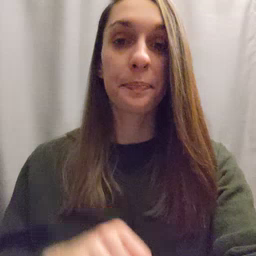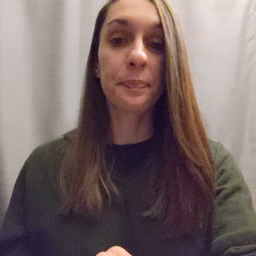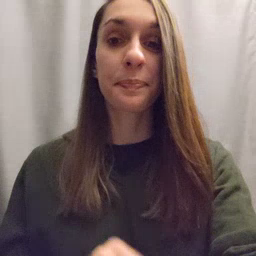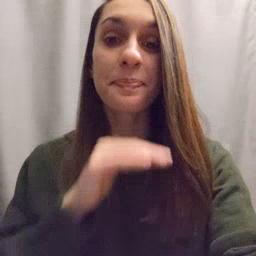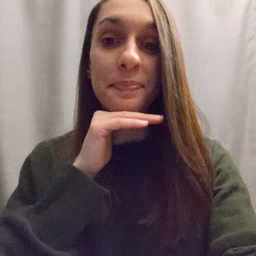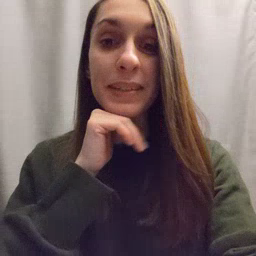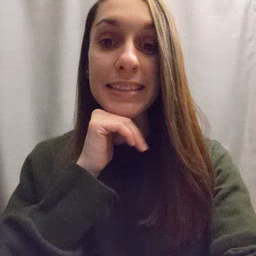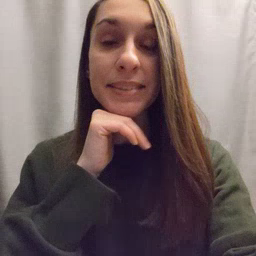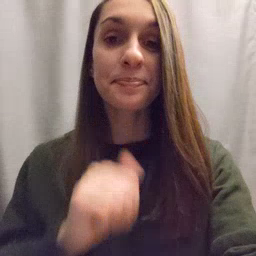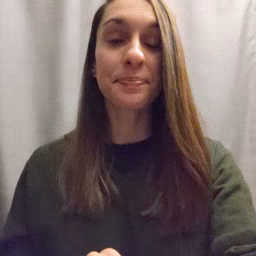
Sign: pig